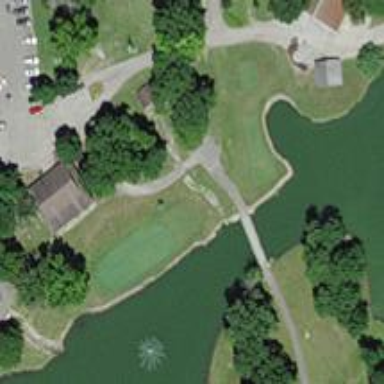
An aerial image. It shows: Path designated for golf carts.